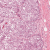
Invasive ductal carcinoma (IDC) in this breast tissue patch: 0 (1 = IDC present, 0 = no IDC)